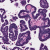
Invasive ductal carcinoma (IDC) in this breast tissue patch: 0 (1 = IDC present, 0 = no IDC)